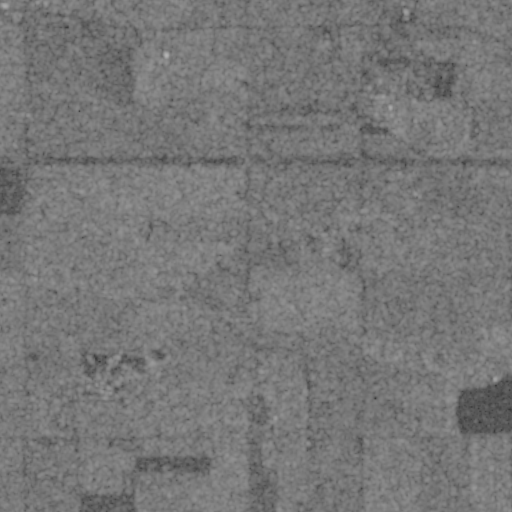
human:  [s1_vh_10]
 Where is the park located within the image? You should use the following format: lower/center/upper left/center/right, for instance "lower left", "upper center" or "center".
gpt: The park is located in the upper right of the image.
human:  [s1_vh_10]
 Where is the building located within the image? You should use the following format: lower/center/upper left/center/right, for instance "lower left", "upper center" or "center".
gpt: The building is located in the upper of the image.
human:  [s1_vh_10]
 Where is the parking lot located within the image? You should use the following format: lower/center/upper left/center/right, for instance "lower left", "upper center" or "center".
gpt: There is no parking lot in the image.

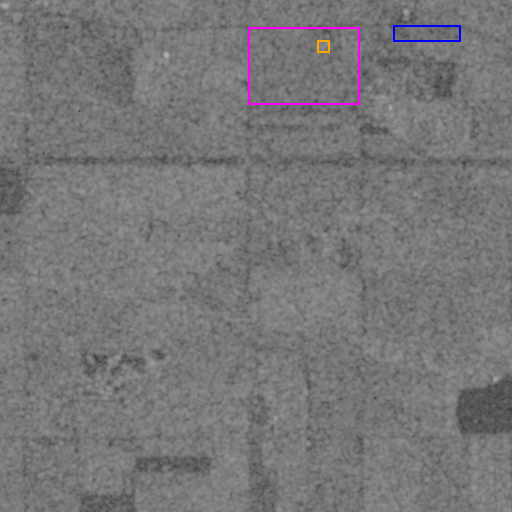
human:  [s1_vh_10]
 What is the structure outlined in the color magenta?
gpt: The structure outlined in magenta is a crop field.
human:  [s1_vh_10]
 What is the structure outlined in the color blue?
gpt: The structure outlined in blue is a park.
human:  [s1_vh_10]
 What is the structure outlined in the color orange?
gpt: The structure outlined in orange is a building.
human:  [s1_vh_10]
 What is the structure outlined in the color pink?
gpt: There is no pink outline.